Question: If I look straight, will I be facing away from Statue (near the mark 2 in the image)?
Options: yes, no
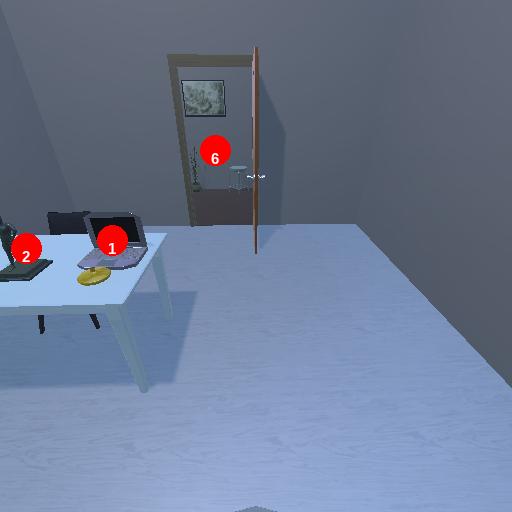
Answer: yes